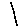
Label: line